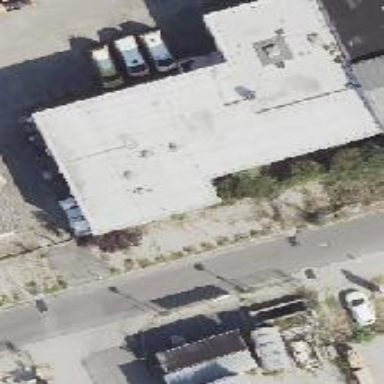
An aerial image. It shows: Commercial building.